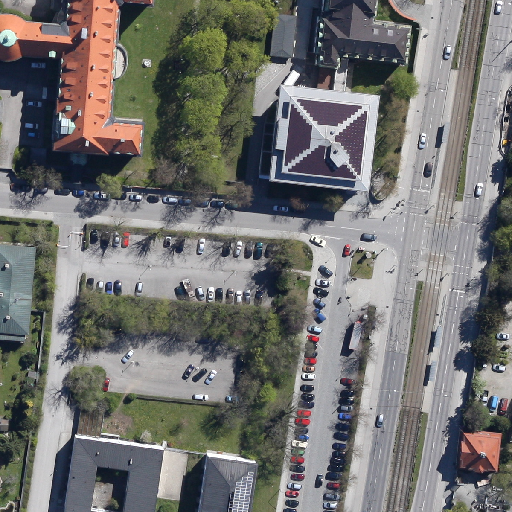
Referring expression: light-duty vehicle